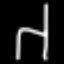
Label: chair